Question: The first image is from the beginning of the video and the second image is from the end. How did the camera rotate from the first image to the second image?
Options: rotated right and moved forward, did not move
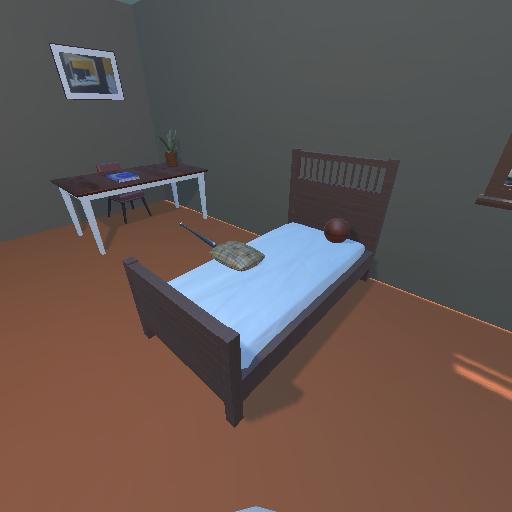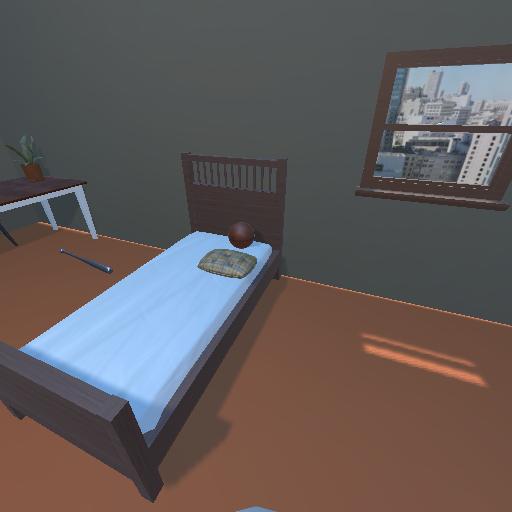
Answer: rotated right and moved forward